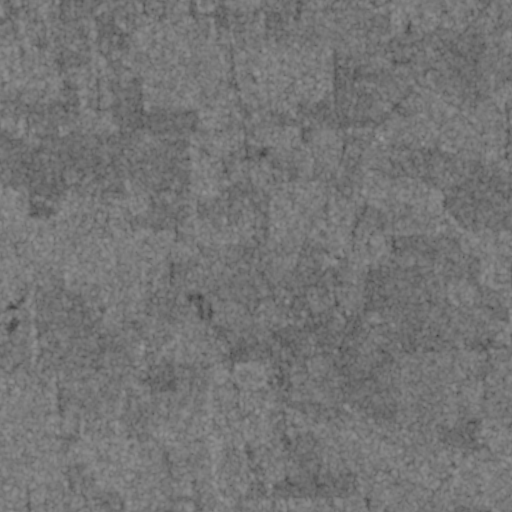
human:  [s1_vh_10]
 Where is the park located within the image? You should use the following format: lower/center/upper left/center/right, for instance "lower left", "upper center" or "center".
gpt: The park is located in the upper center of the image.
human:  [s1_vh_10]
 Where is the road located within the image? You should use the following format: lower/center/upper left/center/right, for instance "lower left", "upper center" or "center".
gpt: There is no road in the image.

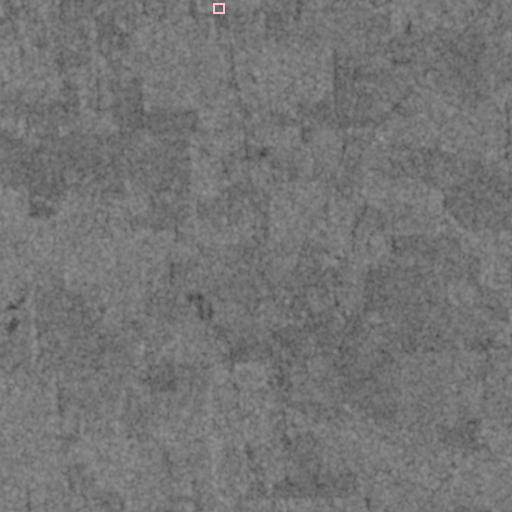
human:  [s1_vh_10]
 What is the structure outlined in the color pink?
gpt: The structure outlined in pink is a park.
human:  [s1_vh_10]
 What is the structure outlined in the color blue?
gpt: There is no blue outline.